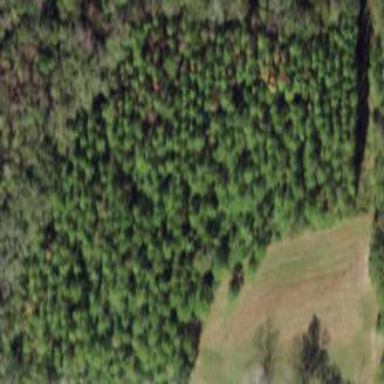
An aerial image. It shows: Forest with needle-leaved trees.